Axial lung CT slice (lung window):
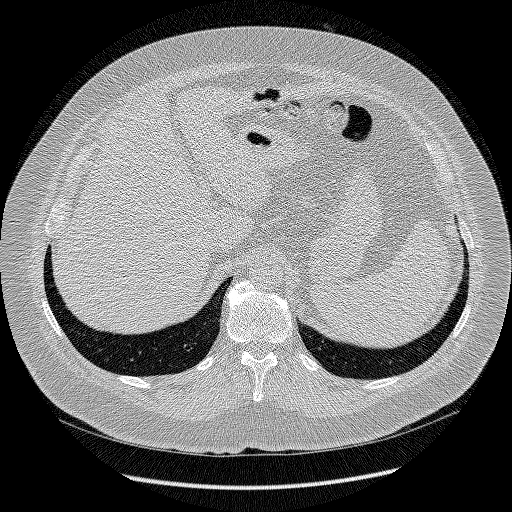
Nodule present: no